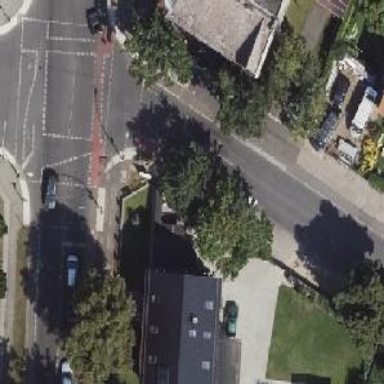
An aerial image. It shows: Road with traffic signals.